RGB frame:
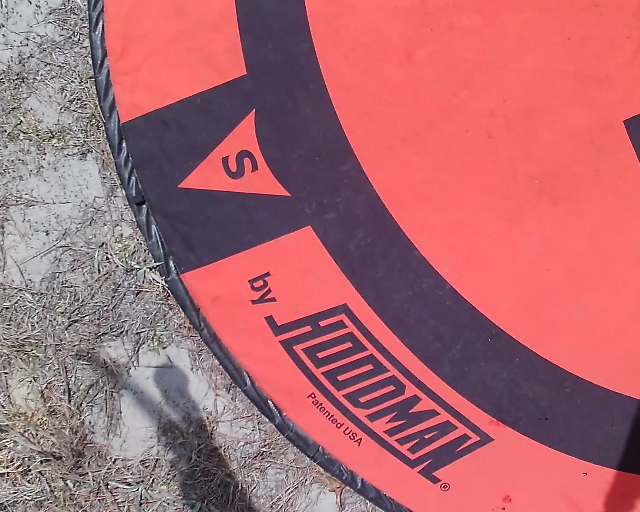
Thermal frame:
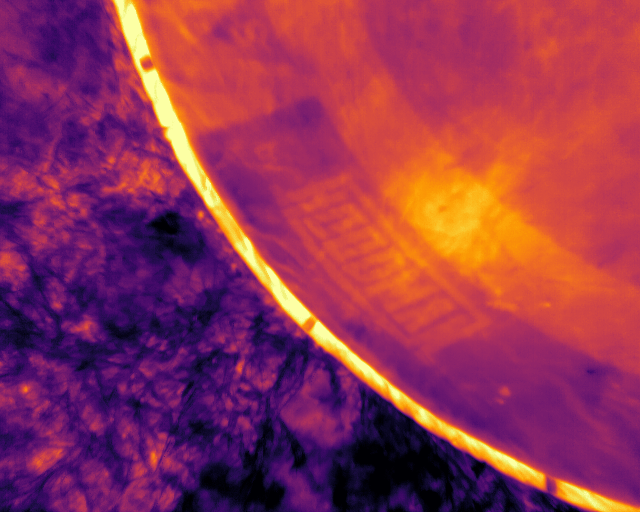
Captured: 2026-02-26 02:33:42
Pixels at or above 80 °C: 0 (fraction of frame: 0)